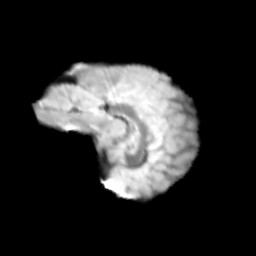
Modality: T2w
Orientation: sagittal
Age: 12
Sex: female
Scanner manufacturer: siemens
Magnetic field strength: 3 T
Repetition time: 3.8 s
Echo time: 0.07 s